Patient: sex M, age 64
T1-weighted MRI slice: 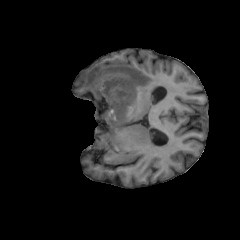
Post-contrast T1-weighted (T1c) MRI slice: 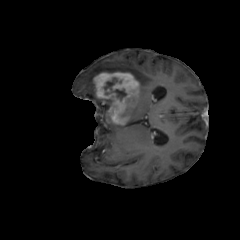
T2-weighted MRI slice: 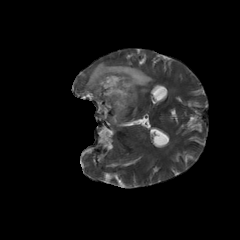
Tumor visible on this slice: yes
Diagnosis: Glioblastoma, IDH-wildtype
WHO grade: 4